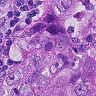
Metastatic tissue present: yes